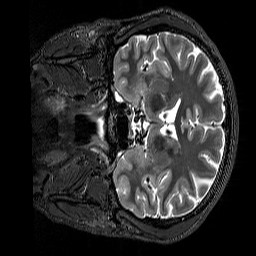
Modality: T2w
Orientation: coronal
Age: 38
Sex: male
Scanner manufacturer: siemens
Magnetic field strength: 3 T
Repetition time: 3.2 s
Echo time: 0.728 s